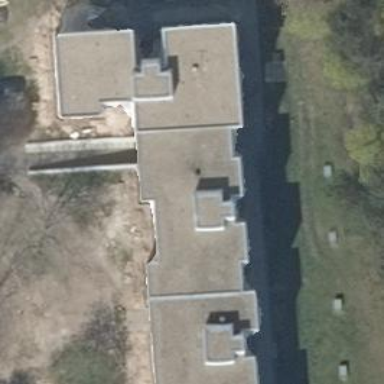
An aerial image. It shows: Building with apartments and flat roof.